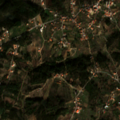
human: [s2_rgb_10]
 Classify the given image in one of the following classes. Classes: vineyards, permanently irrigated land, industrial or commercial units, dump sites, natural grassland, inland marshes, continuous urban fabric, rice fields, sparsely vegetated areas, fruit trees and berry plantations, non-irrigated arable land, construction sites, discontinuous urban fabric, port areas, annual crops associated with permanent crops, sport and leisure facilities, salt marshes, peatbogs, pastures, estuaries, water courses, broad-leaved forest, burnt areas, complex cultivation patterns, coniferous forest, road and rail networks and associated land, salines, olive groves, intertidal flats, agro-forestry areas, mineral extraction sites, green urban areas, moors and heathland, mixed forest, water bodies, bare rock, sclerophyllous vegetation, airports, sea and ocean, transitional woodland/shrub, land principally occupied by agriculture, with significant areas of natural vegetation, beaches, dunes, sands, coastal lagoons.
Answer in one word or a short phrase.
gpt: complex cultivation patterns, land principally occupied by agriculture, with significant areas of natural vegetation, broad-leaved forest, mixed forest, transitional woodland/shrub